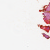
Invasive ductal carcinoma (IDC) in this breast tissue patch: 0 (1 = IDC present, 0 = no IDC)